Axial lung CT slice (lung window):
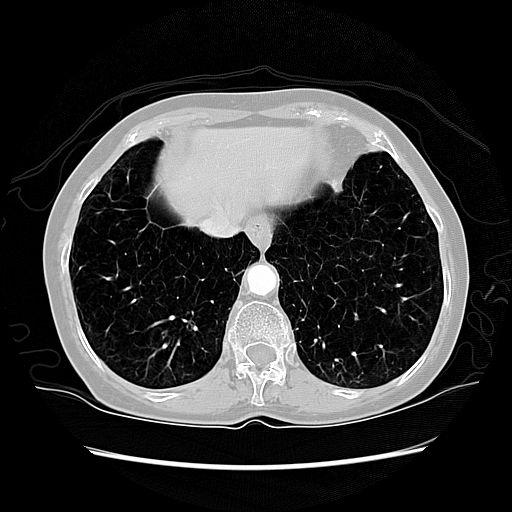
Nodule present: no